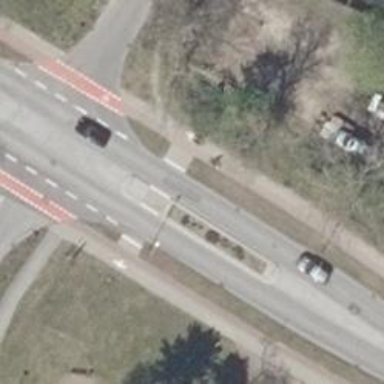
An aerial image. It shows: Unmarked road crossing with island and markings.